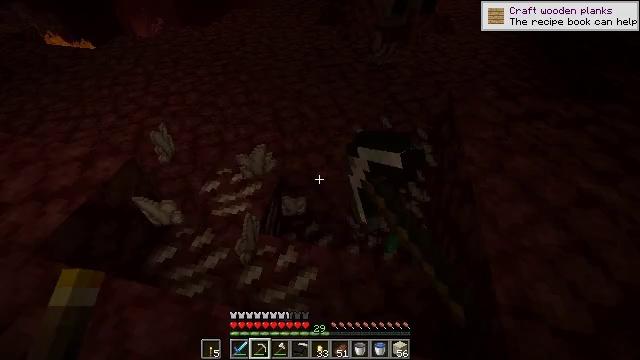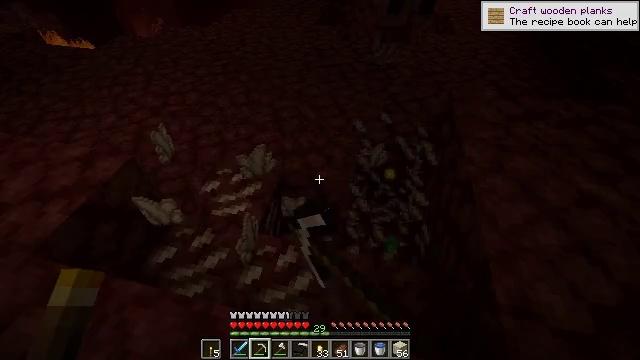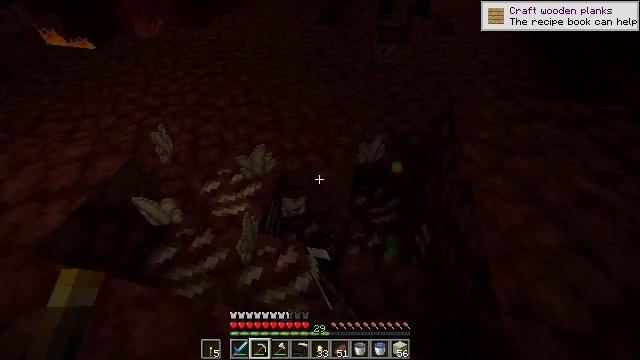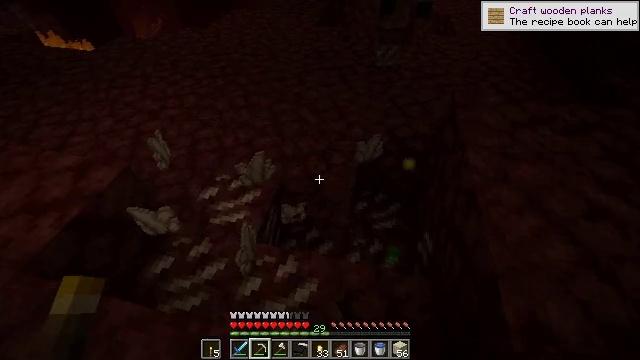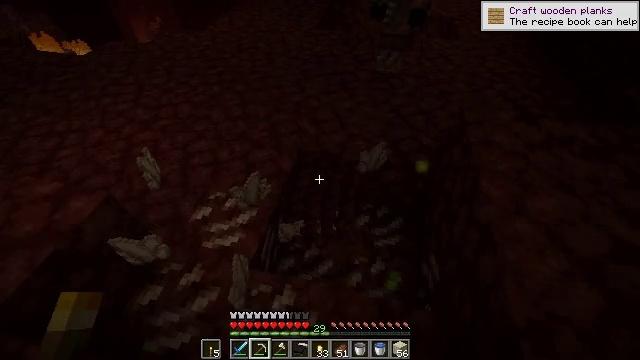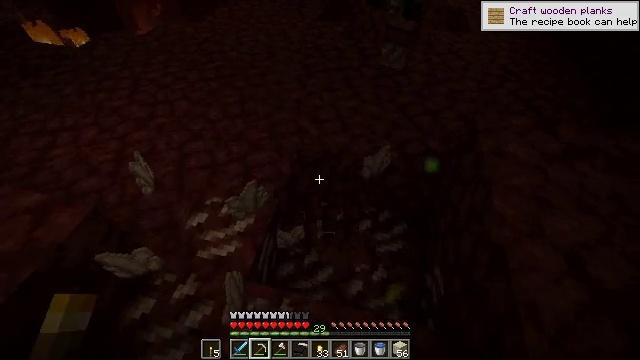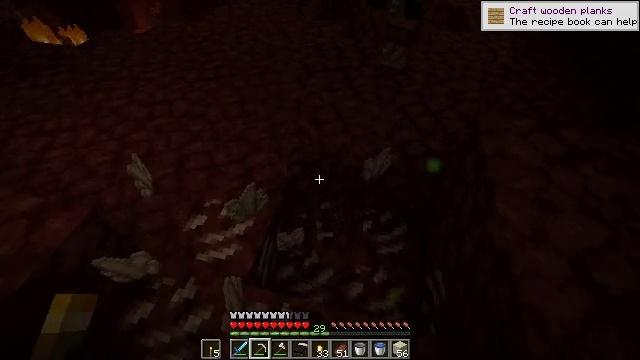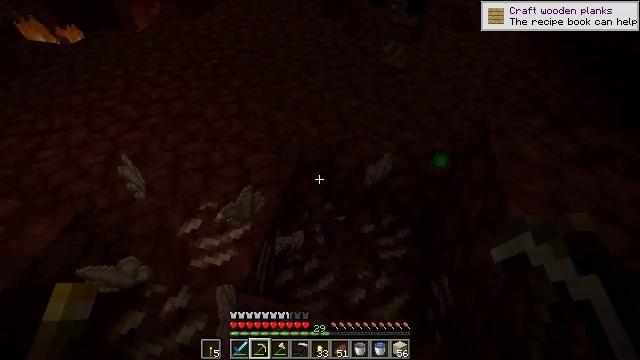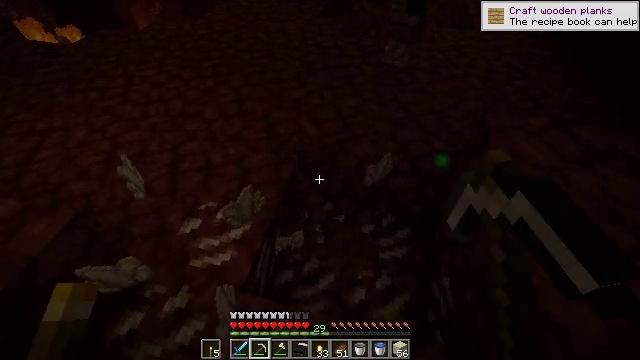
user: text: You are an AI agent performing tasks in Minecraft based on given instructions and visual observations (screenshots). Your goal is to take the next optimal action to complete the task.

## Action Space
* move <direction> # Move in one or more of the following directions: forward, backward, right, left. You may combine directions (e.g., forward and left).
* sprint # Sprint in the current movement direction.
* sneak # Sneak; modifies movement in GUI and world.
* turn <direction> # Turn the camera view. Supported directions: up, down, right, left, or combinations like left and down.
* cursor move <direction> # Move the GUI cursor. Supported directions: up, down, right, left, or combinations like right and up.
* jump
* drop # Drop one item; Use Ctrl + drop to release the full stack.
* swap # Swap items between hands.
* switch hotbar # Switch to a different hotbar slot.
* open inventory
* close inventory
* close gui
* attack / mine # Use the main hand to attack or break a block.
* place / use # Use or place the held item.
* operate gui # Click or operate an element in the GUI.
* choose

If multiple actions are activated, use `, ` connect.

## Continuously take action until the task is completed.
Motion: motion action
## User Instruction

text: Mine the netherrack in the Nether.
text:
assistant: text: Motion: attack / mine
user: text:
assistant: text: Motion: move forward, attack / mine
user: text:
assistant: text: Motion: move forward, attack / mine
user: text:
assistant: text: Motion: move forward, attack / mine
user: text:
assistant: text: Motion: move forward, turn down, attack / mine
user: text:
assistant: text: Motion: attack / mine
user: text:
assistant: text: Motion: attack / mine
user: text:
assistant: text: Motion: attack / mine
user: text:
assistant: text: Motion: attack / mine